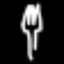
Label: fork